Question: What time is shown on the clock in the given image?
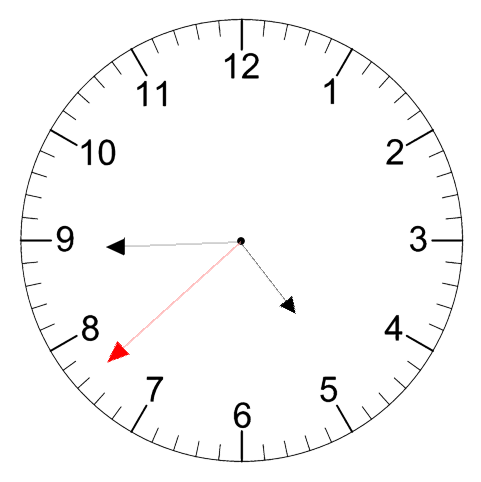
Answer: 04:44:38